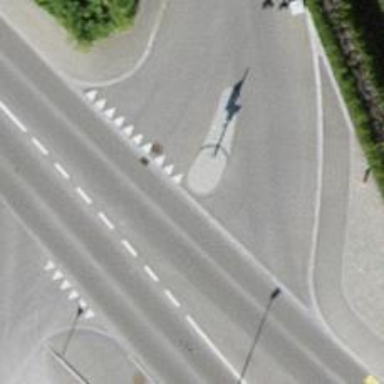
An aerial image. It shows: Residential road with asphalt surface.